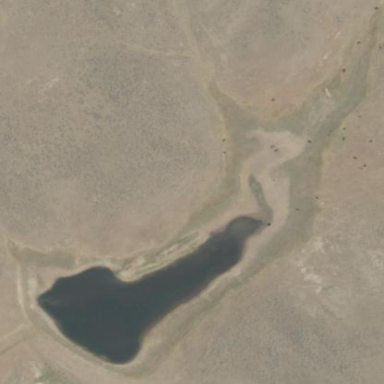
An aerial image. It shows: Reservoir.